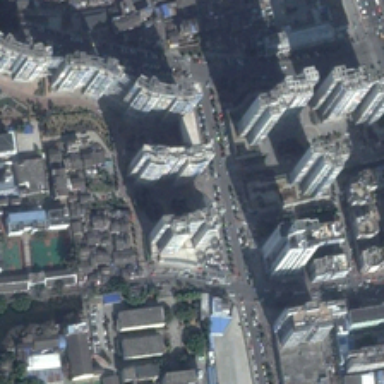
Some tall buildings are in two sides of a street with many cars in a commercial area .